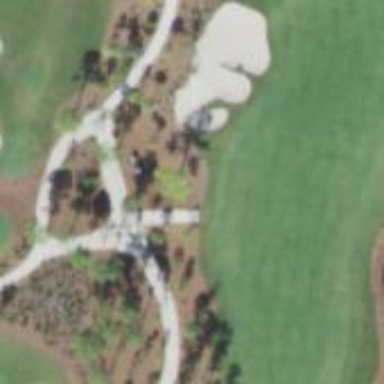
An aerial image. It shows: Footway that resembles golf path.